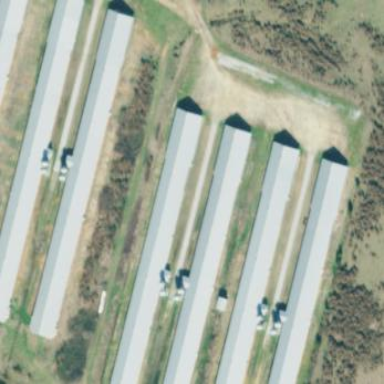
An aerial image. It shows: Farm auxiliary building.